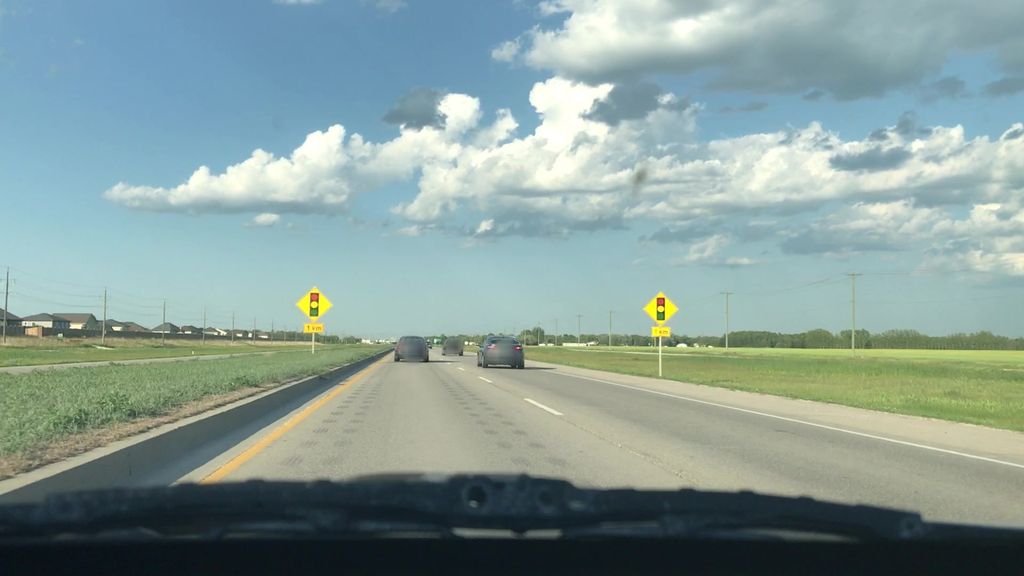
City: winnipeg